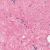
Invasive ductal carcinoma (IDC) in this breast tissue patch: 0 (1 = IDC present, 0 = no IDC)